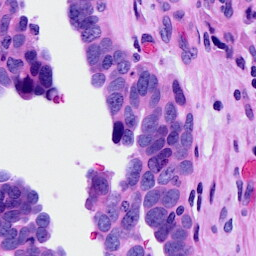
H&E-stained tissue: Ovarian